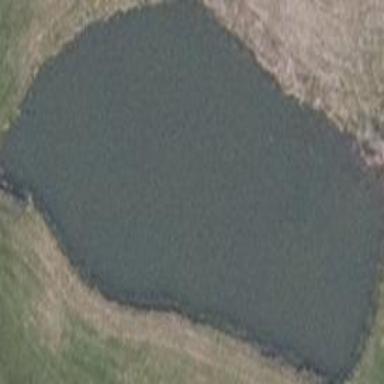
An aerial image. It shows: Pond surrounded by natural water.